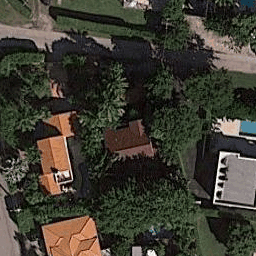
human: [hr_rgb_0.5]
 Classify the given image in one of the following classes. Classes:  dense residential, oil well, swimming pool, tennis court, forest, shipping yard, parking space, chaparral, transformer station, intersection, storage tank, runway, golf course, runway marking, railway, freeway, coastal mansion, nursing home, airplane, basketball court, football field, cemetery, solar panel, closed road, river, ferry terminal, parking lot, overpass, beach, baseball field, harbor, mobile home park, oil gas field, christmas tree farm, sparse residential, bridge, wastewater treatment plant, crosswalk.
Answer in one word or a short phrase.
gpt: coastal mansion